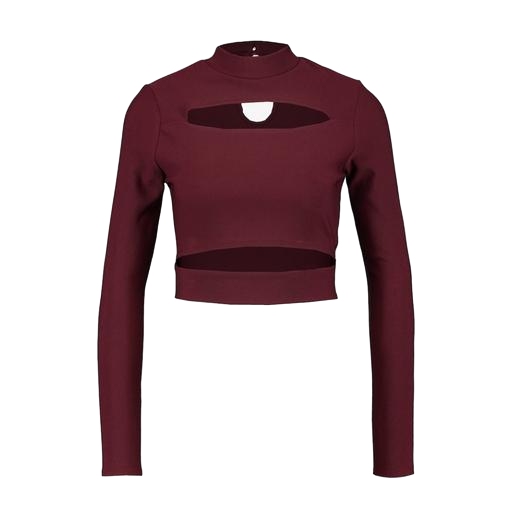
red mock-neck cutout top only macy, long-sleeve top, purple long sleeved crop top, white background